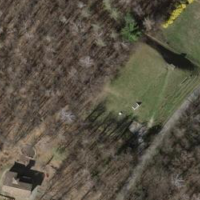
EUNIS habitat code: 53
Species observed at this site:
Diospyros lotus
Chorthippus albomarginatus
Leucojum vernum
Bombus campestris